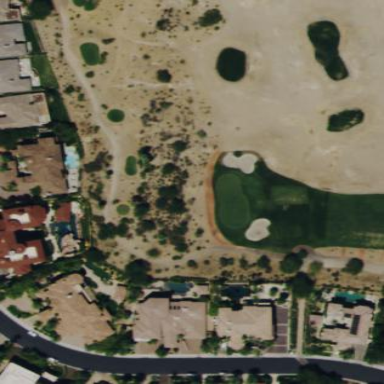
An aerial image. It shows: Rough area on grassy golf course.